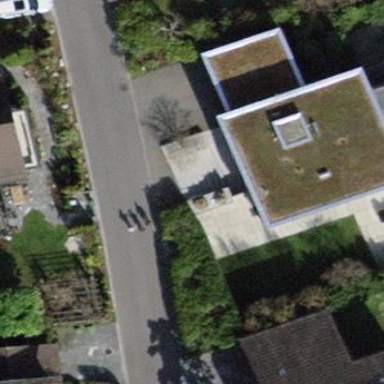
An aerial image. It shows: Detached building with flat roof.